Question: A console-app runs on a server in a domain and is tasked with deleting some home areas of users, who are no longer active.
The account runs under the context of an account, that is also a member of the Local Administrator group on each storage server, which has "Full Control" access to the relevant folders.
This works great on a bunch of older servers, but on Windows 2008 it runs into problems. On these servers, "Admin Approval Mode" is enabled for the "Local Administrator" group.
For instance, if I right-click a folder and try to access properties/security (using the same service account), I get this prompt:

I can press continue, and then proceed to use the full control permissions. If I do the same when deleting files, things work like intended.
There are two potential solutions, as I see it:
1. The "Admin approval mode" is removed. This is not a viable option according to the security-people here.
2. The console-app can somehow do the code-equivalent of pressing "Continue" and proceeding.
Is option no. 2 possible? If so, what would that code look like - or what key concepts do I need to research further to find out?
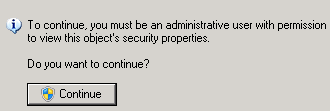
Answer: Thanks for the suggestions.
There is no solution to this BY DESIGN, so I am making this the answer.